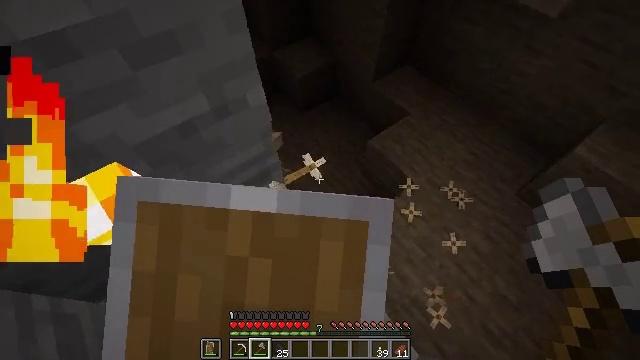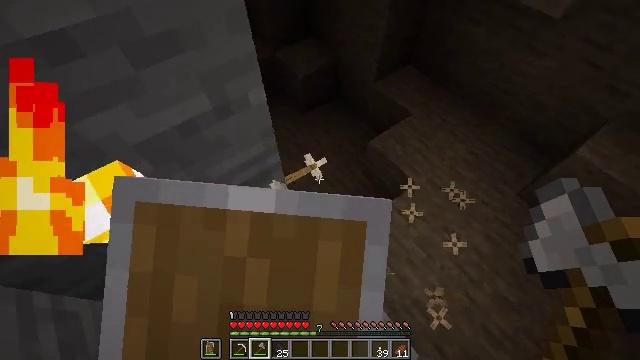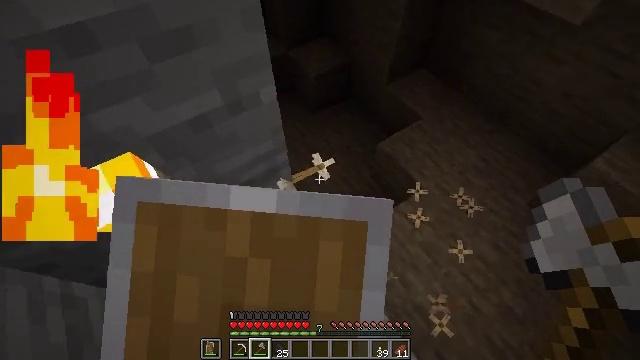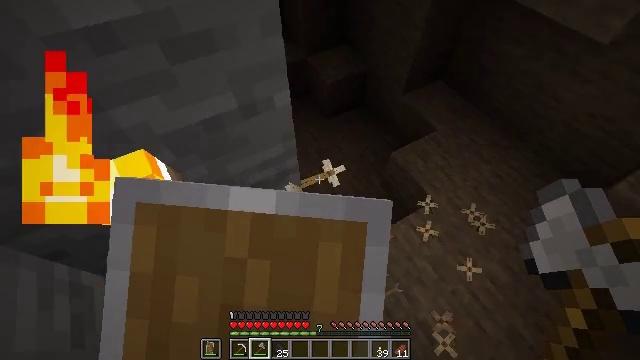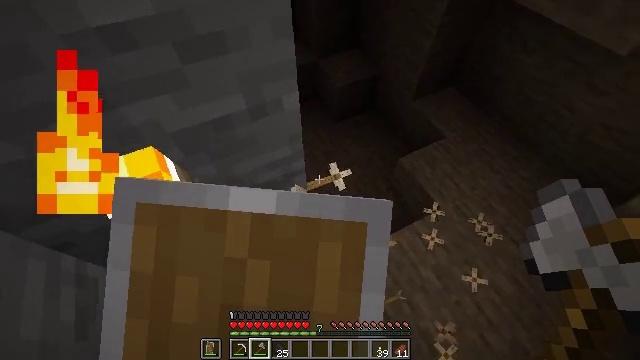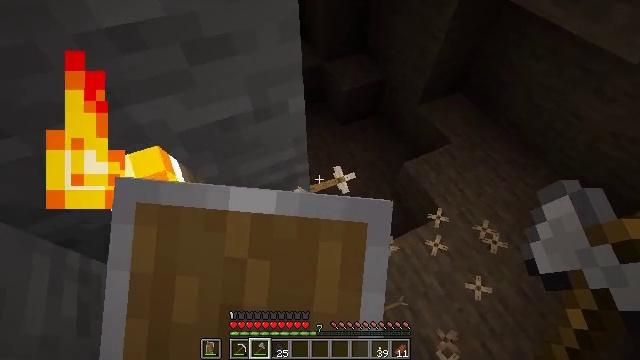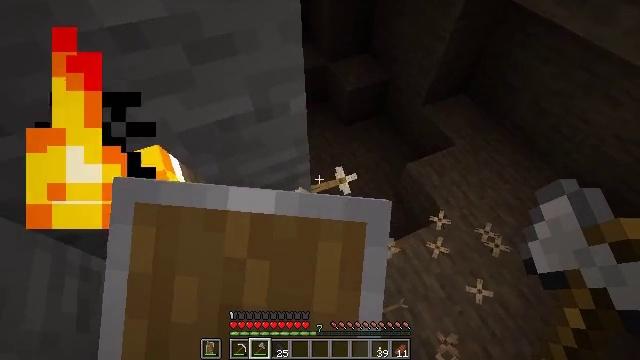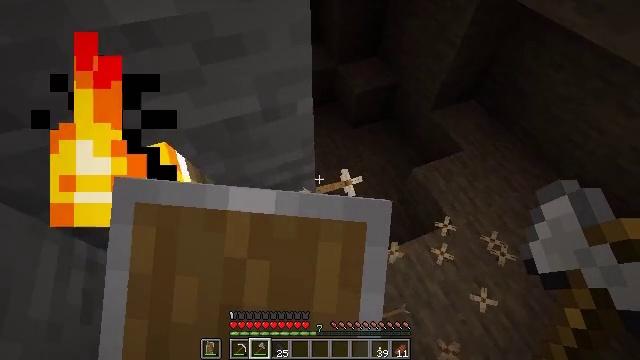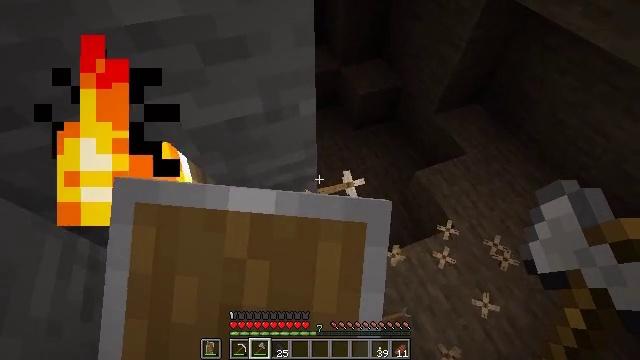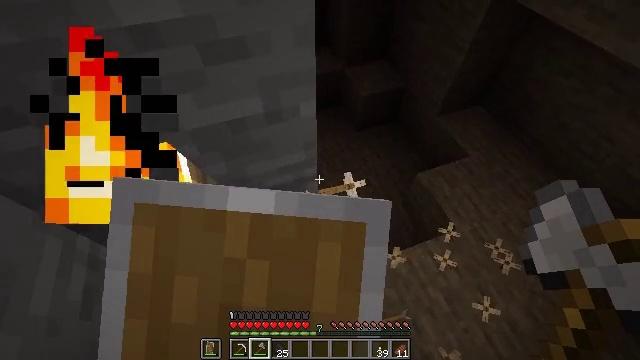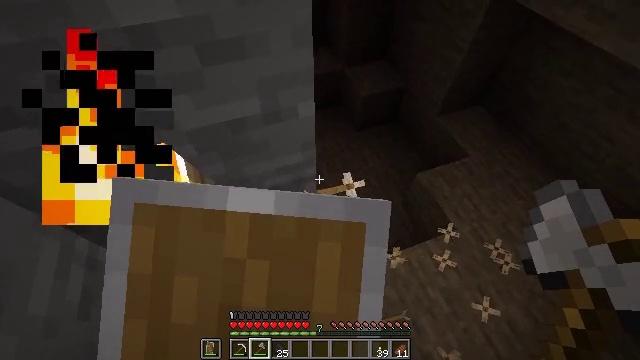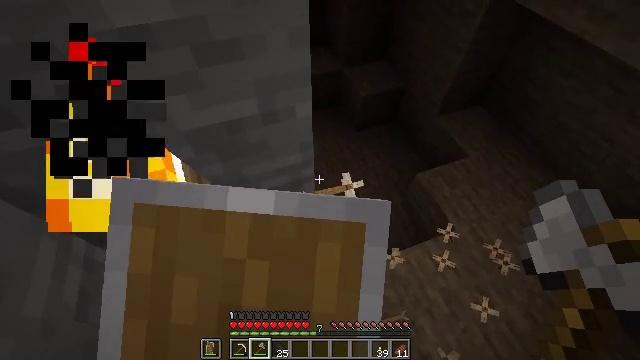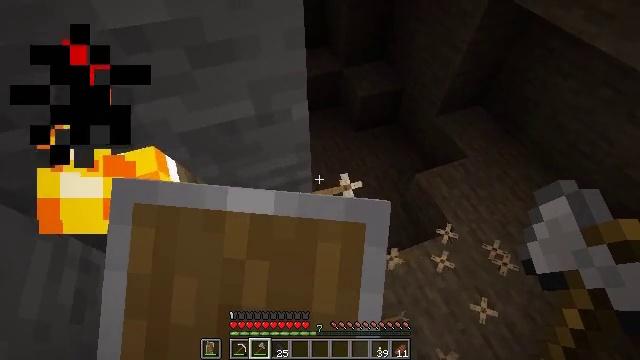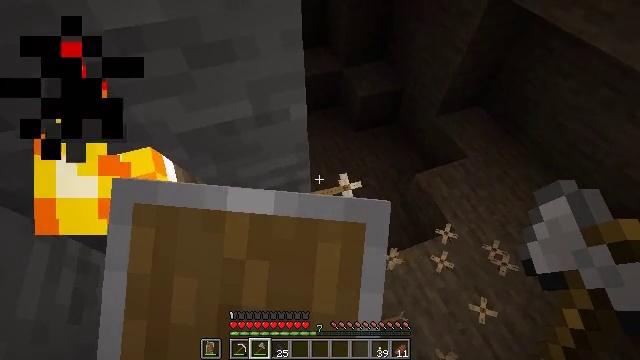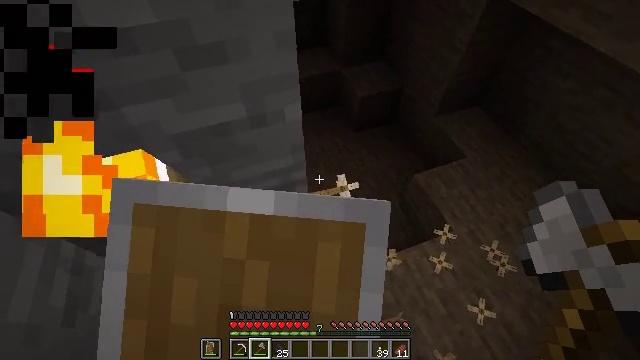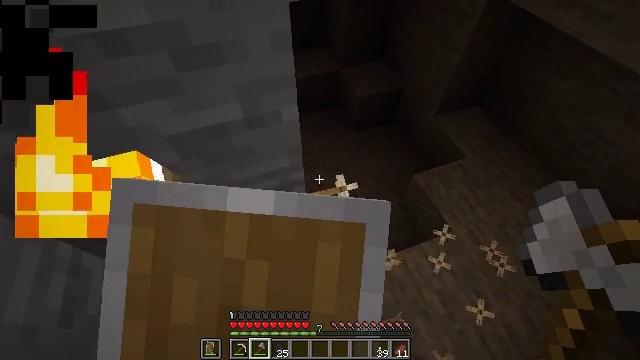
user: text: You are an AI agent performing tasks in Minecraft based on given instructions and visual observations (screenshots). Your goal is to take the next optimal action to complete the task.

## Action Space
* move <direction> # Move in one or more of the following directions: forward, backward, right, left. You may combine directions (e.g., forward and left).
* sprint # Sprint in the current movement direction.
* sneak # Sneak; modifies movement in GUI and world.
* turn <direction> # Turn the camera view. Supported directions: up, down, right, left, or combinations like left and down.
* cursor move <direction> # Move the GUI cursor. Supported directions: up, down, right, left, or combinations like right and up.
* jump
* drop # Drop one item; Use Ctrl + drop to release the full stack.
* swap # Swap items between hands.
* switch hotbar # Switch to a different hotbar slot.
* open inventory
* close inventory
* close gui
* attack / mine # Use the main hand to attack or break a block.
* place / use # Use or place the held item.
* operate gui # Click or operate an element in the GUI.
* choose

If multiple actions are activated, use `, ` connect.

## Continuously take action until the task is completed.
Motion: motion action
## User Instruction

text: Take down the wall torch for reuse.
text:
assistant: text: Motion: sneak, use / place
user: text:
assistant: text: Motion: move right, sneak, turn left, use / place
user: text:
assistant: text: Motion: move right, sneak, turn left and up, use / place
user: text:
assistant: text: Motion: move right, sneak, turn left, use / place
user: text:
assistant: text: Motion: move right, sneak, turn left, use / place
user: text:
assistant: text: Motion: move right, sneak, turn left, use / place
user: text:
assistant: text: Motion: move right, sneak, turn left, use / place
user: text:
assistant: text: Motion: move right, sneak, turn left, use / place
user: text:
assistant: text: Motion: move right, sneak, use / place
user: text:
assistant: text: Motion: move right, sneak, use / place
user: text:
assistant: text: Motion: move right, sneak, use / place
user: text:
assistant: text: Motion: move right, sneak, use / place
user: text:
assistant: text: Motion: move right, sneak, use / place
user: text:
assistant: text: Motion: move right, sneak, use / place
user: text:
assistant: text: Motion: move right, sneak, use / place
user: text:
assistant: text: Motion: move right, sneak, use / place
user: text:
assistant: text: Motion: move right, sneak, use / place
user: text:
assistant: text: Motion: move right, sneak, turn right, use / place
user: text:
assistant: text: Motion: move right, sneak, turn right, use / place
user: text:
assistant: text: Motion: move right, sneak, use / place
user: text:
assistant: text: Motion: move right, sneak, use / place
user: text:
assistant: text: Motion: sneak, use / place
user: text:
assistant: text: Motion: sneak, use / place
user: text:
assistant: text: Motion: sneak, use / place
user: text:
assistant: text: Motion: sneak, use / place
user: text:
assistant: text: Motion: sneak, use / place
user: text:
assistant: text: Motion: sneak, use / place
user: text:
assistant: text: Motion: sneak, use / place
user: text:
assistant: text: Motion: sneak, use / place
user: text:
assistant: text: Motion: move left, sneak, use / place